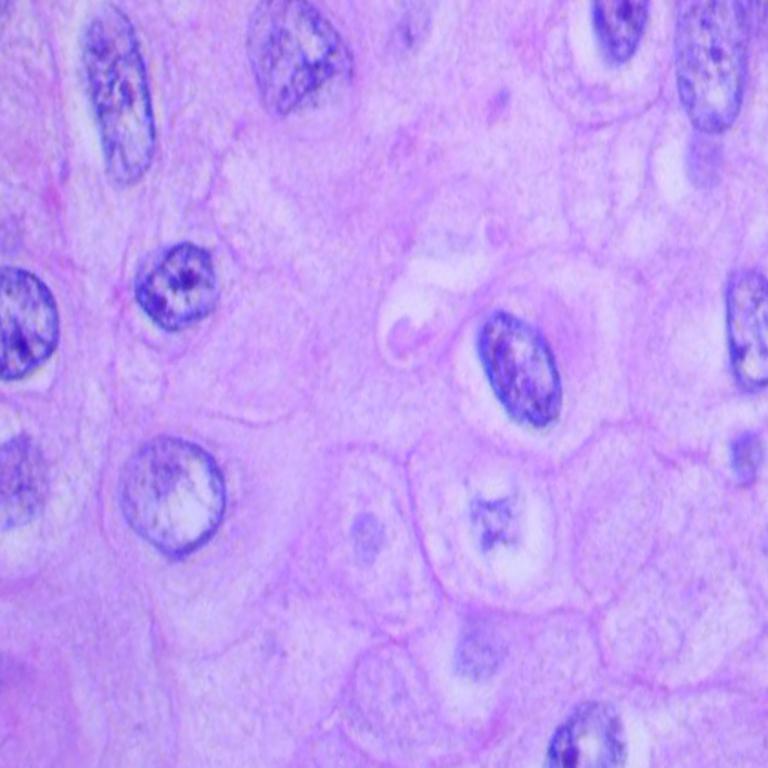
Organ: lung
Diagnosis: squamous carcinomas